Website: macys
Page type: gifting
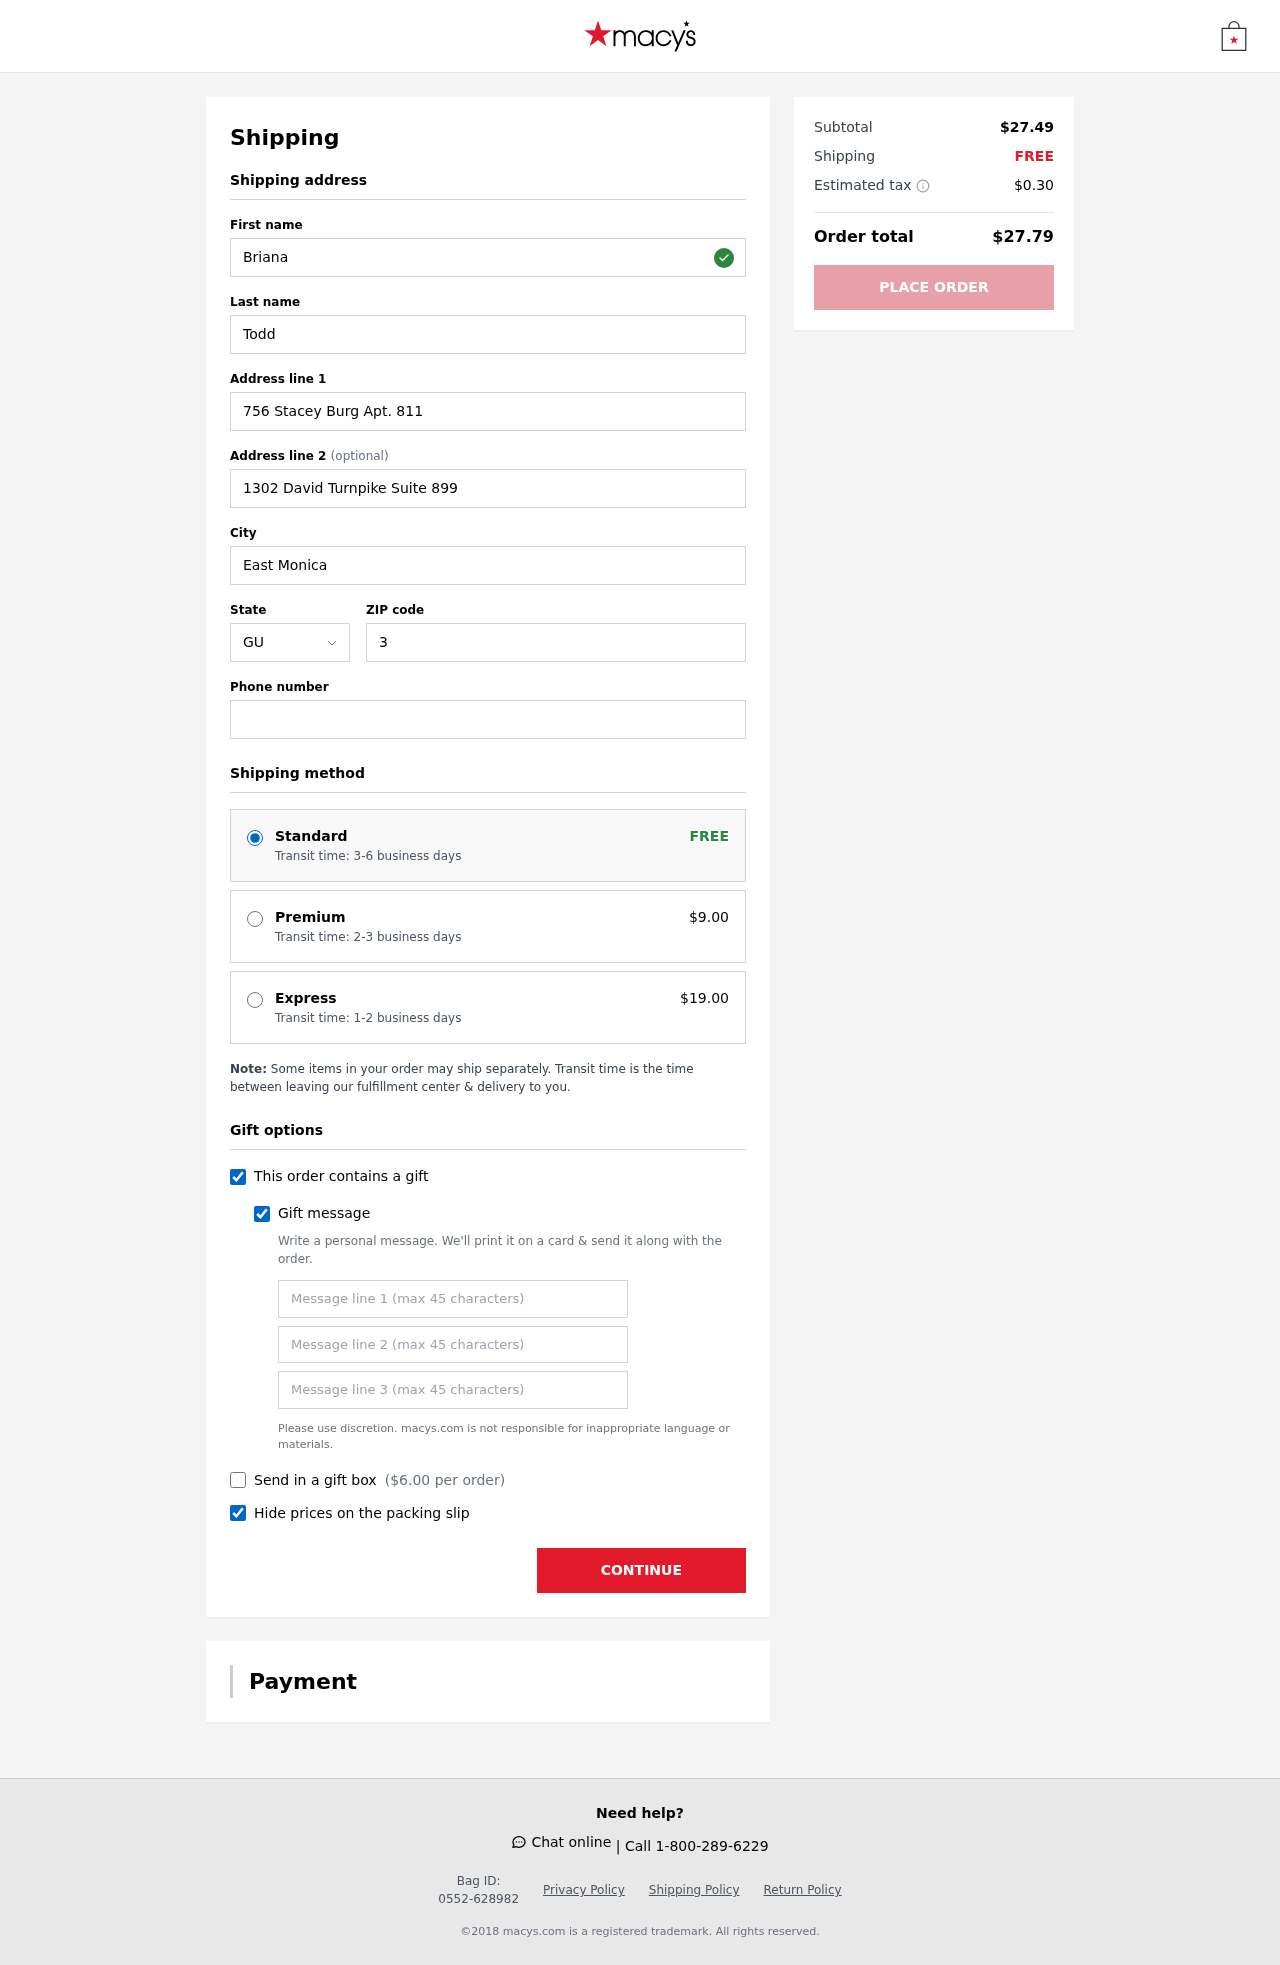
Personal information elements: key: PII_STATE_ABBR
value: GU
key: PII_FIRSTNAME
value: Briana
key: PII_LASTNAME
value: Todd
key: PII_STREET
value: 756 Stacey Burg Apt. 811
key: PII_STREET2
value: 1302 David Turnpike Suite 899
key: PII_CITY
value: East Monica
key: PII_POSTCODE
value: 35480
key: PII_PHONE
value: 3366231243
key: PII_GIFT_MESSAGE
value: Hey Timothy! I saw this belt and immediately thought of how perfectly it would fit into your style. Just a little something to add some flair to your outfits—hope you love it!
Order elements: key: ORDER_SHIPPING_STANDARD
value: Transit time: 3-6 business days
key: ORDER_SHIPPING_PREMIUM
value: Transit time: 2-3 business days
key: ORDER_SHIPPING_PREMIUM_PRICE
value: $9.00
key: ORDER_SHIPPING_EXPRESS
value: Transit time: 1-2 business days
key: ORDER_SHIPPING_EXPRESS_PRICE
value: $19.00
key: ORDER_GIFT_BOX_PRICE
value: $6.00
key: ORDER_SUBTOTAL
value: $27.49
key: ORDER_SHIPPING_COST
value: FREE
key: ORDER_TAX
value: $0.30
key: ORDER_TOTAL
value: $27.79